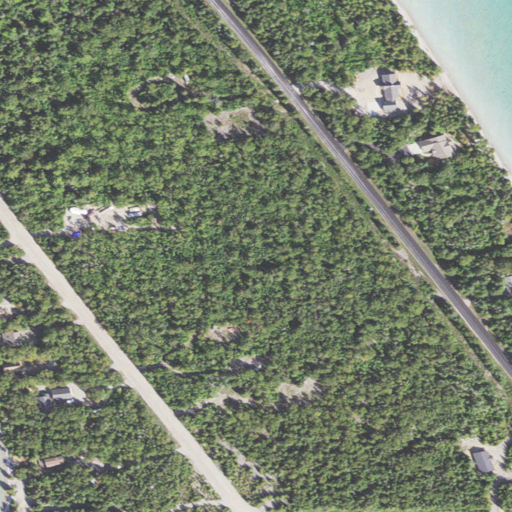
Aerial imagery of cape in Michigan named Presque Isle containing evergreen forest, low intensity development, woody wetlands, barren land, open development, open water, medium intensity development, and high intensity development